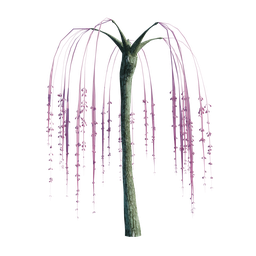
Label: nature